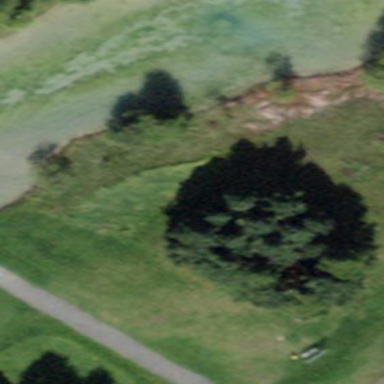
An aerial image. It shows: Water hazard in golf course. The hazard is natural water feature.